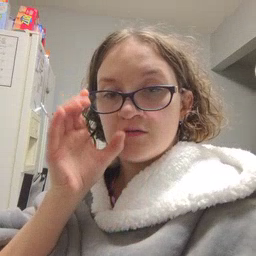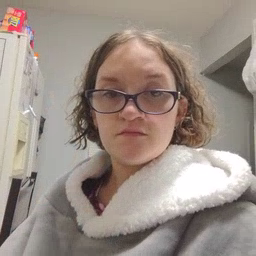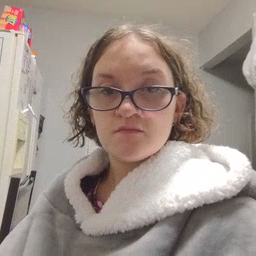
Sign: drink